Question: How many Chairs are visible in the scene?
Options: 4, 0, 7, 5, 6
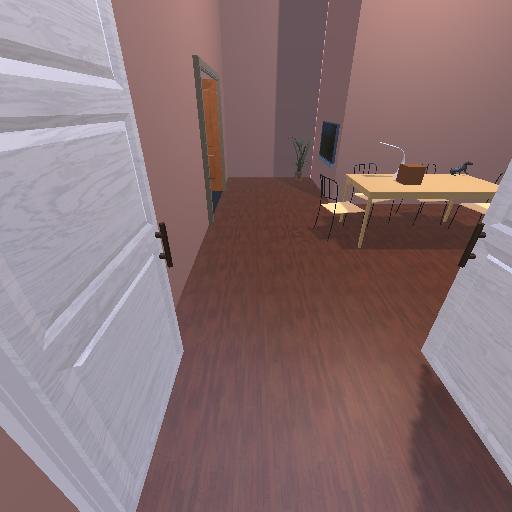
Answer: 4